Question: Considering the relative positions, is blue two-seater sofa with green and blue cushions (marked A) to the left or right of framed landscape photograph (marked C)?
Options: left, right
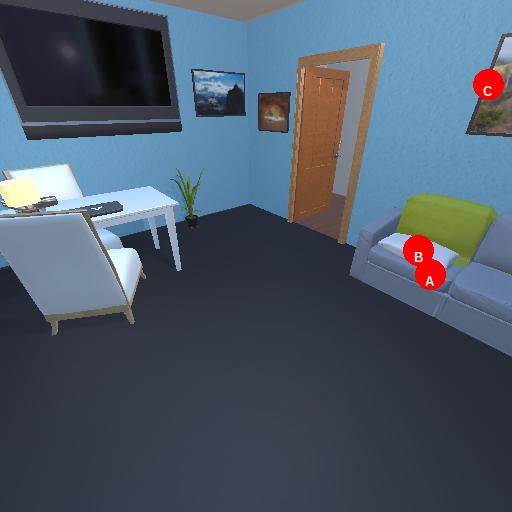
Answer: left